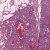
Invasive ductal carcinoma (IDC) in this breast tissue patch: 1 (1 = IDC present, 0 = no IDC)